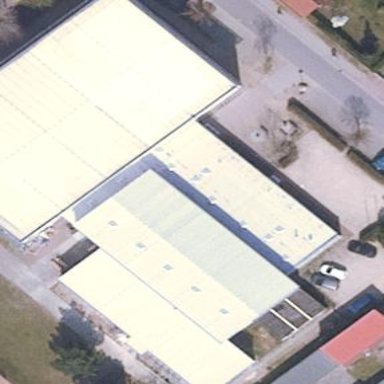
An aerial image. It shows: Sports hall building.